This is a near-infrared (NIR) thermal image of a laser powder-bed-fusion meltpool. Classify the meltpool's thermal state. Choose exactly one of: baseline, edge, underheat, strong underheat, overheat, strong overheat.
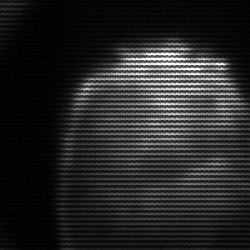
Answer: edge